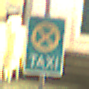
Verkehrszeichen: Taxenstand
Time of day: Night
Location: Outdoor (Urban)
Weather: PartlyCloudy
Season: NotSpecified
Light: Artificial